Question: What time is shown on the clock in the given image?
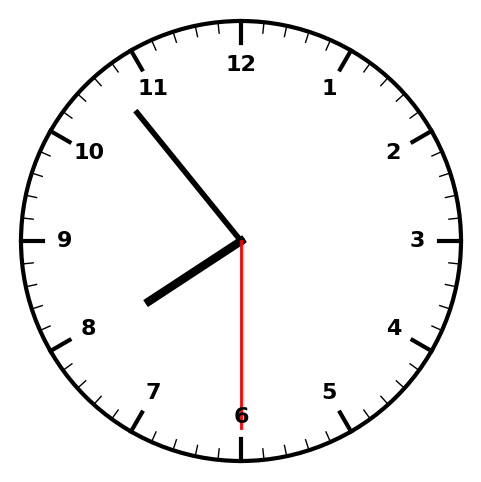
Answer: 07:53:30